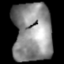
Tissue: lung
Cell type: Epithelial cells
Senescence score: 0.1583
Nuclear area (px): 2284
Mean DAPI intensity: 140.628